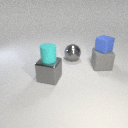
small cyan rubber cylinder to the left of small blue rubber cube